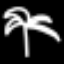
Label: palm tree